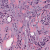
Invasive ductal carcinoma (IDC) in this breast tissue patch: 1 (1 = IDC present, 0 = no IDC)